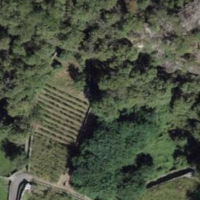
EUNIS habitat code: 24
Species observed at this site:
Diospyros lotus